Here is the wavelet time-frequency representation (scalogram) of a rolling-element bearing's vibration measurement. Diagnose the bearing from this image, choosing from: normal, inner_race, outer_race, ball.
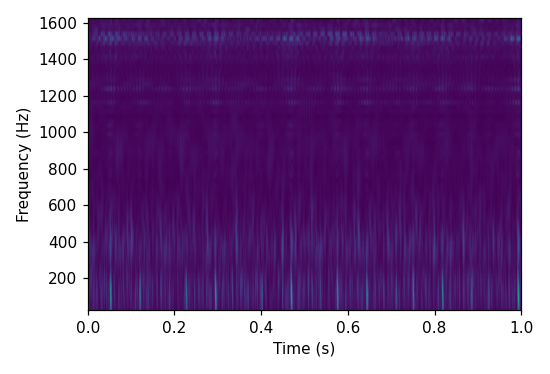
Answer: outer_race